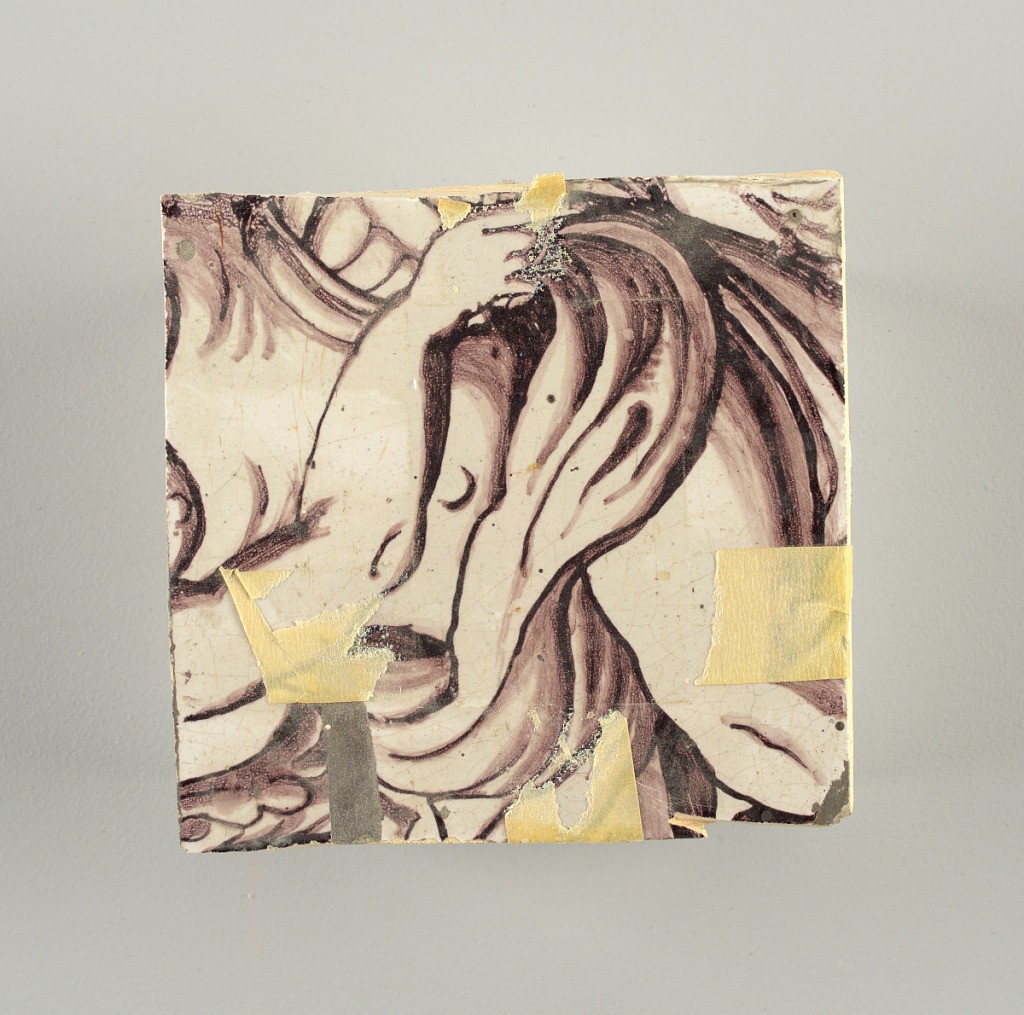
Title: Wall facing
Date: ca. 1725
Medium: tin-glazed earthenware, underglaze
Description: Two vertical rectangles, twenty-three tiles high.  A) Nine tiles wide at top; seven tiles wide at bottom.  B) Ten and one-half tiles wide.

Arabesque design of foliage.  A) with centered figure of Justice under a canopy.  B) with centered urn.